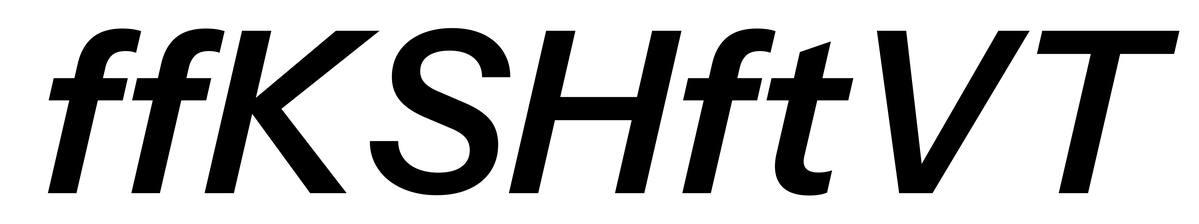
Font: InstrumentSans-Italic_SemiBold_Italic